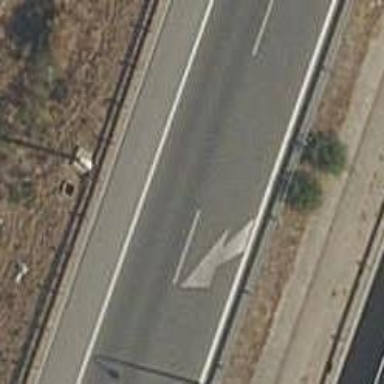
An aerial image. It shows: Motorway link.